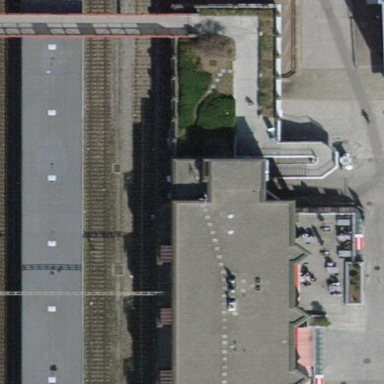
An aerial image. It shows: Train station building.